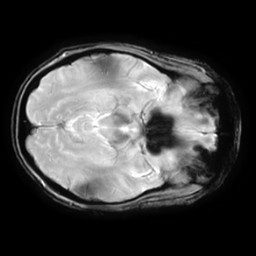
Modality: T2starw
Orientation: axial
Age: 60
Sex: female
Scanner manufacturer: ge
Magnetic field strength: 3 T
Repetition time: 0.65 s
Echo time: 0.02 s